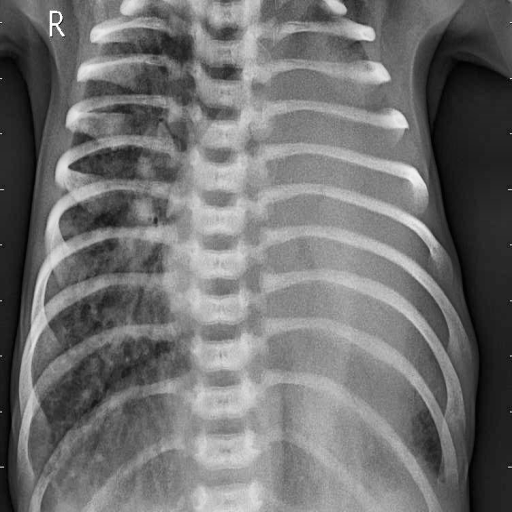
Finding: PNEUMONIA